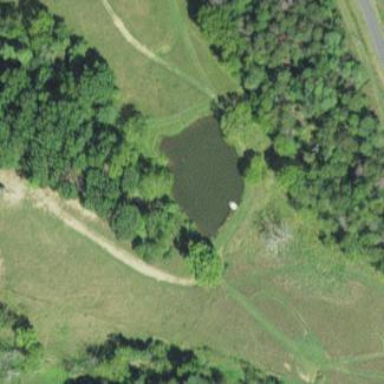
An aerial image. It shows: Peaceful pond surrounded by nature.